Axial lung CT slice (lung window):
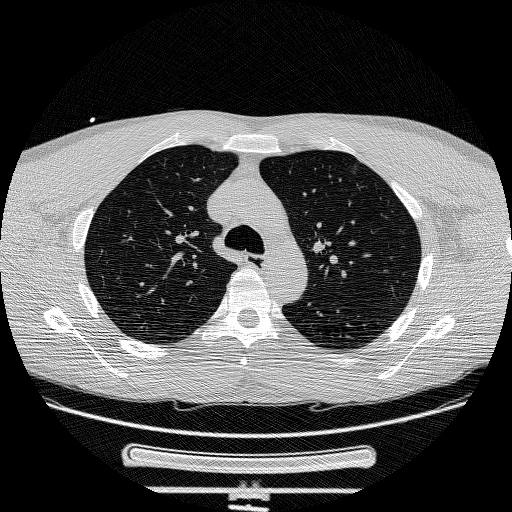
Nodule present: no